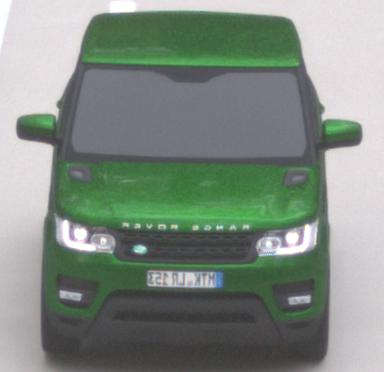
Make: Land Rover
Model: Range Rover Sport 5.0 V8 SC
Detailed model: Range Rover Sport (II)
Model produced from: 2013/09
Model produced until: 2015/07
Doors: 5
Color: green
Road condition: dry road
Daytime: morning or afternoon
Contrast: low contrast